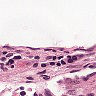
Metastatic tissue present: no